Question: I am trying to write a Macro to delete rows with any values in Column H (AverageWeight) below 0.890. No matter what I write and try it will just not do anything. I am no coding expert by any means and just do it form time to time to help with work metrics. Can someone look at my data and help. It needs to be As Long because this spreadsheet is uploaded from a database daily.
Codes below:
'''
Sub Delete089()
Dim LastRow As Long, n As Long
LastRow = Range(H2000000).End(xlUp).Row
For n = LastRow To 1 Step -1
If Cells(n, 2).Value <= 0.089 Then Cells(n, 2).EntireRow.Delete
Next n
End Sub
Sub Delete089()
Dim i As Long
With Application
.Calculation = xlCalculationManual
.ScreenUpdating = False
For i = Selection.Rows.Count To 1 Step -1
If WorksheetFunction.CountA(Selection.Rows(i)) < 0.89 Then
Selection.Rows(i).EntireRow.Delete
End If
Next i
.Calculation = xlCalculationAutomatic
.ScreenUpdating = True
End With
End Sub
'''

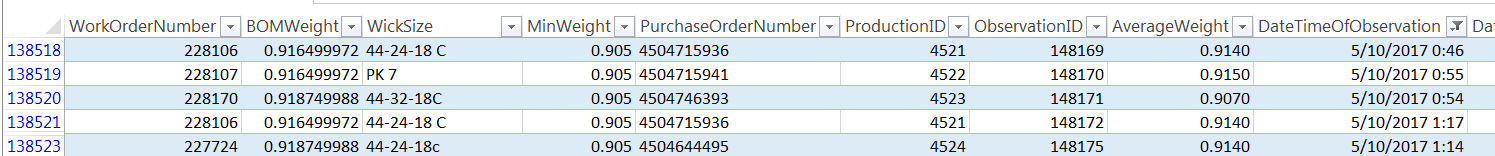
Answer: This works fine with leaving column H as double precision decimal numbers. you just forgot to put quotation marks around your "H20000"
Oh wait - Column "H" is column 8 - not column 2. re-edited. And <PHONE> causes an error. I changed it to 200000.
'''
Sub Delete089()
Dim LastRow As Long, n As Long
LastRow = Range("H200000").End(xlUp).Row
For n = LastRow To 1 Step -1
If Cells(n, 8).Value <= 0.089 Then Cells(n, 1).EntireRow.Delete
Next n
End Sub
'''